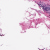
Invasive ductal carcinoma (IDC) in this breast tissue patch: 0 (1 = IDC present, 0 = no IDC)